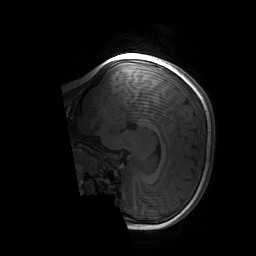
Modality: T1w
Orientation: sagittal
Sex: female
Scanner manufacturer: siemens
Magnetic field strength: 3 T
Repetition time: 1.9 s
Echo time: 0.00243 s